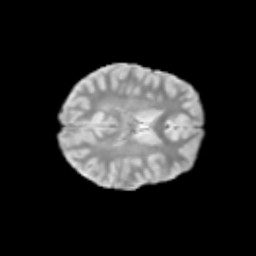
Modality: T2w
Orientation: axial
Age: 10
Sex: female
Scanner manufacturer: siemens
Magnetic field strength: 3 T
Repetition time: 3.8 s
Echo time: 0.07 s